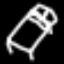
Label: bed